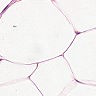
Metastatic tissue present: no